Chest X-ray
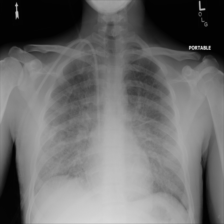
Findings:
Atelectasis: negative
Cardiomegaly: negative
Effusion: negative
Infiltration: positive
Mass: negative
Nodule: negative
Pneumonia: negative
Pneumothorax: negative
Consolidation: negative
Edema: negative
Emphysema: negative
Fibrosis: negative
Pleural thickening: negative
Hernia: negative